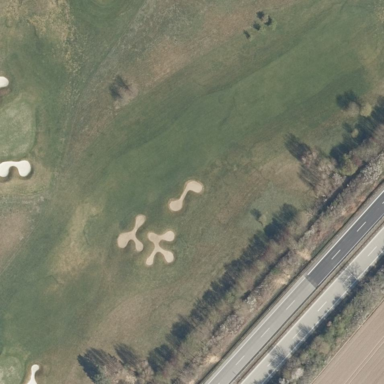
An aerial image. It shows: Scenic golf fairway.